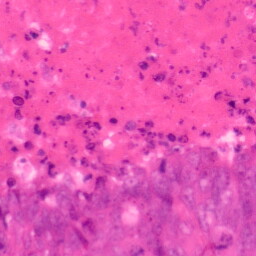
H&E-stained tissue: Colon